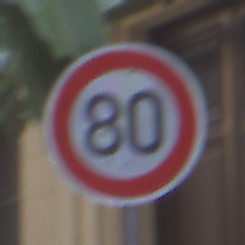
Verkehrszeichen: Geschwindigkeit80
Umgebung: Outdoor, Urban
Tageszeit: MorningAfternoon
Wetter: PartlyCloudy
Licht: Natural
Jahreszeit: NotSpecified
Kontrast: MediumContrast